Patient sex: M
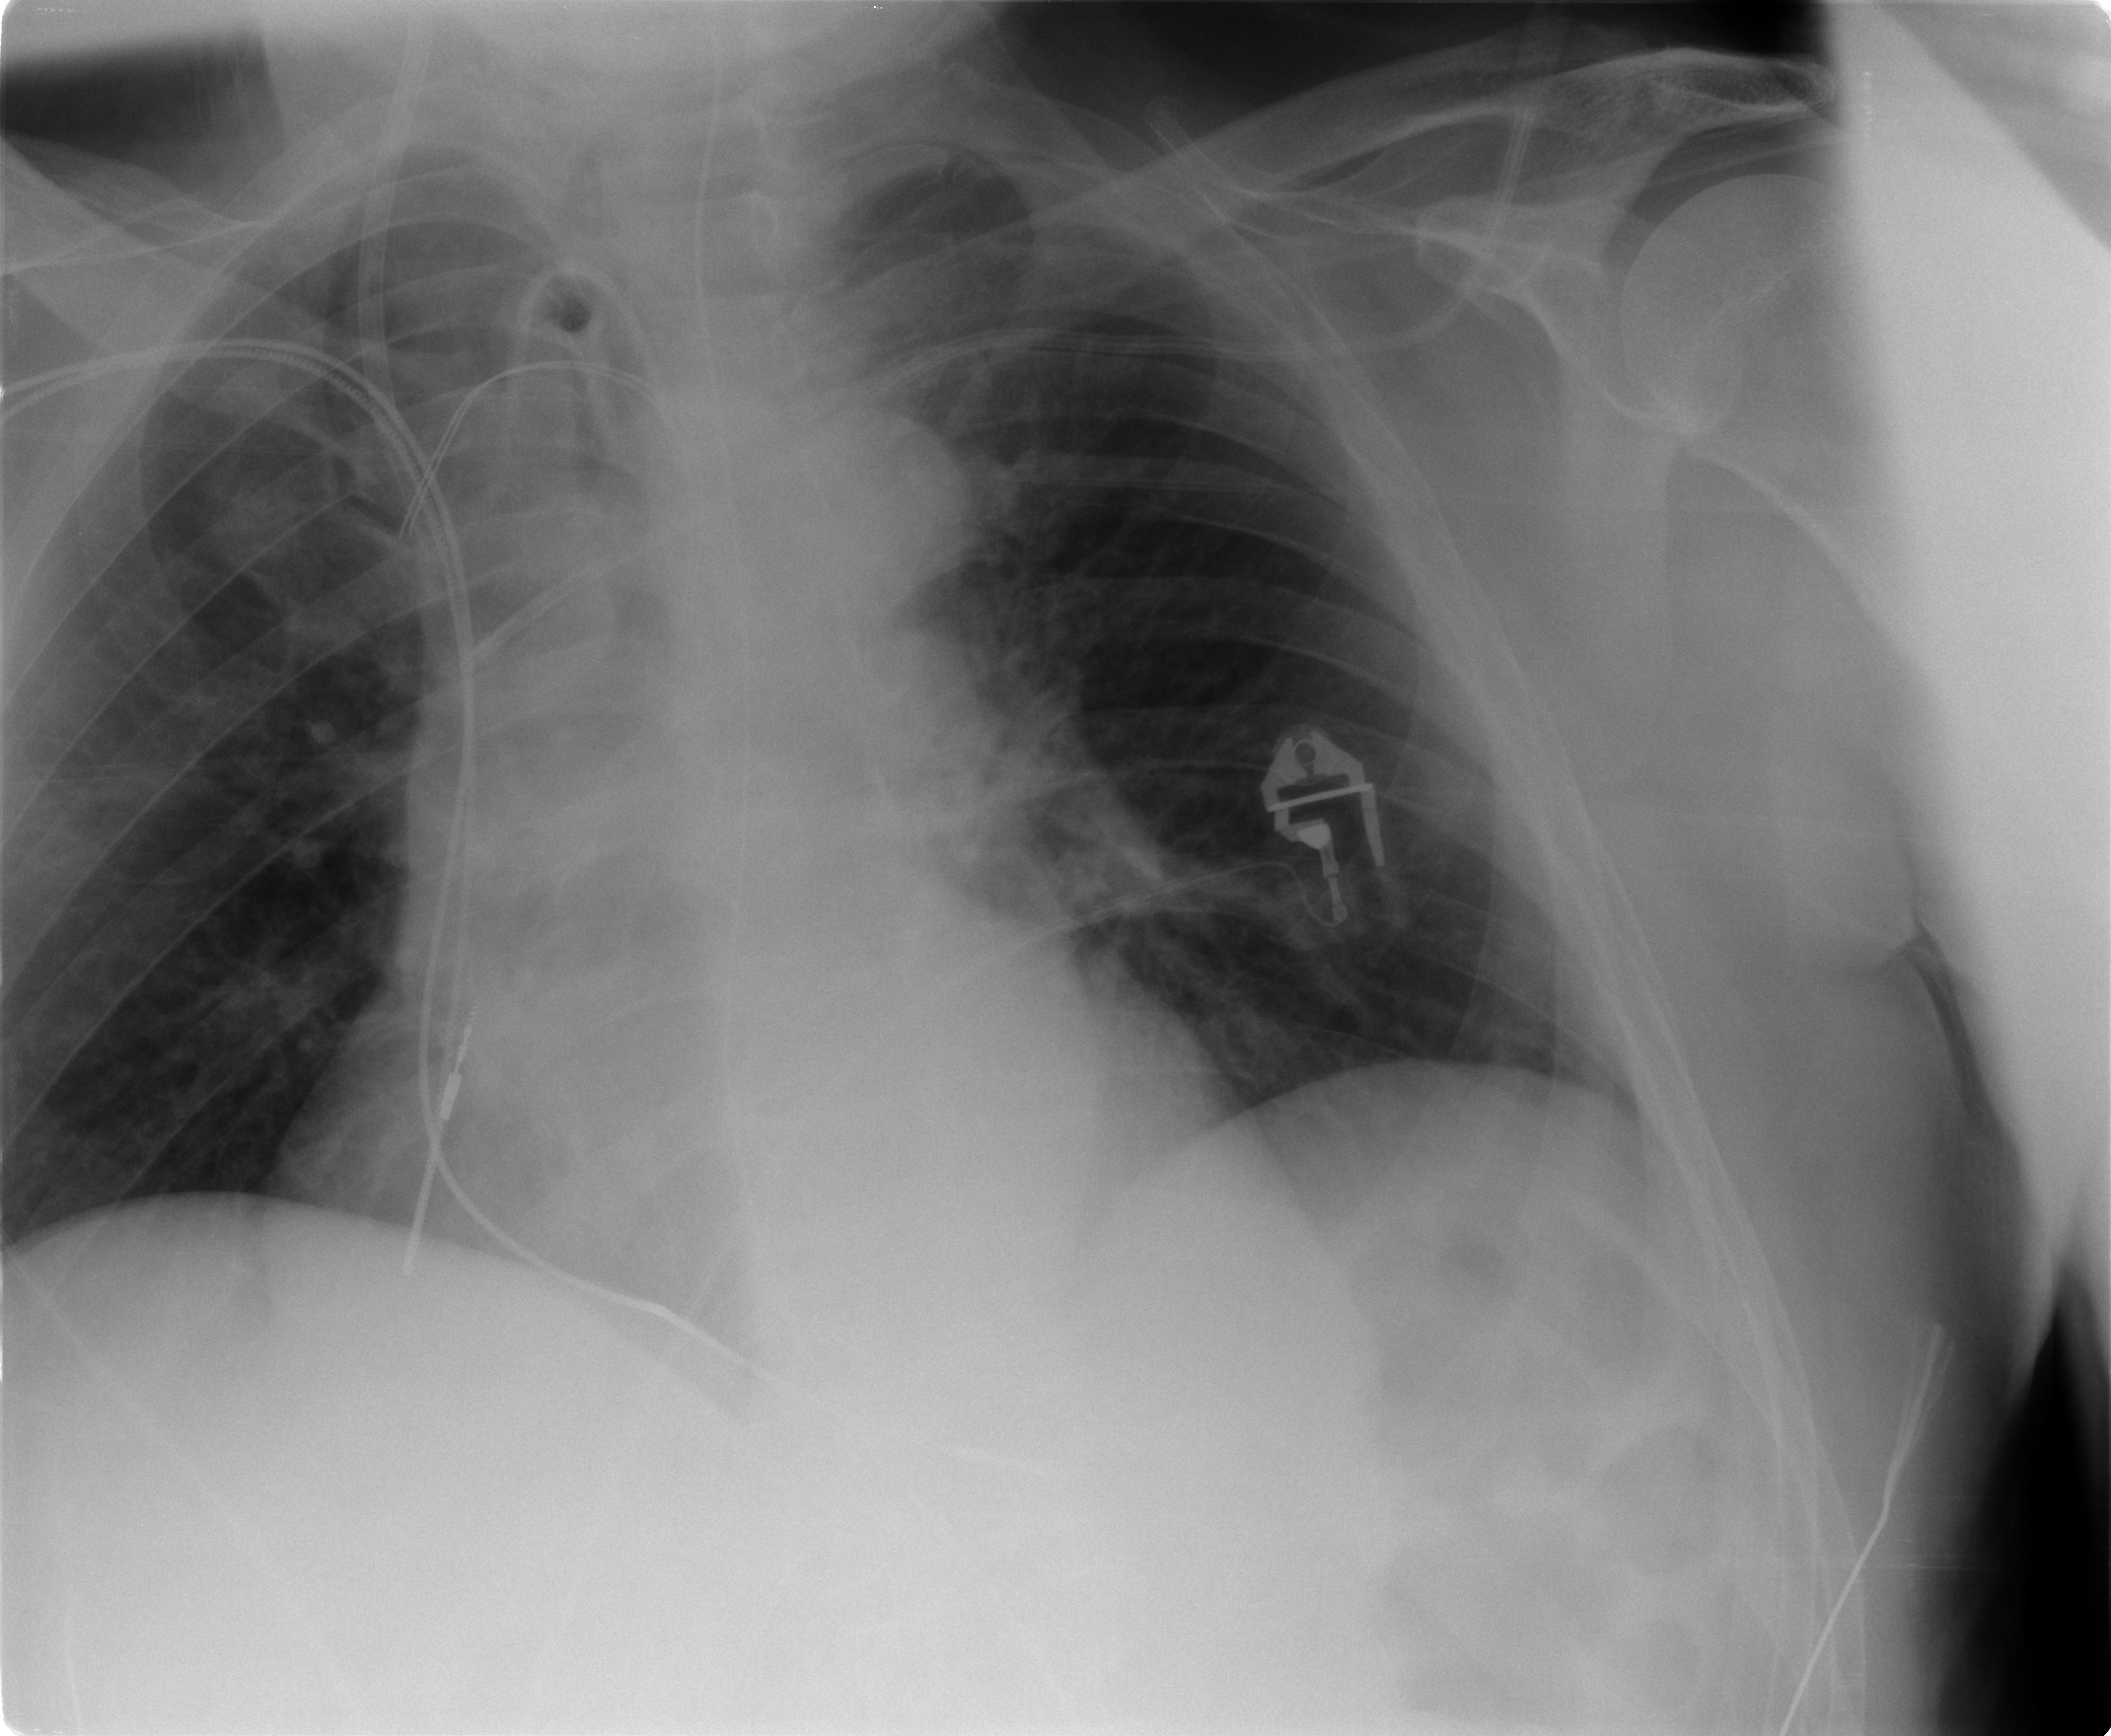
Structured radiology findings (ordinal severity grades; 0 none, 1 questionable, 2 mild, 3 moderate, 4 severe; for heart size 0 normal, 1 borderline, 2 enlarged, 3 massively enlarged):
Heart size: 1
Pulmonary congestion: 1
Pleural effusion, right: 0
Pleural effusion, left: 0
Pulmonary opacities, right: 0
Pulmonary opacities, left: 0
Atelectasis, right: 0
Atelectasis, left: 0